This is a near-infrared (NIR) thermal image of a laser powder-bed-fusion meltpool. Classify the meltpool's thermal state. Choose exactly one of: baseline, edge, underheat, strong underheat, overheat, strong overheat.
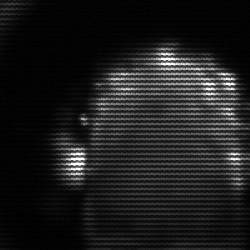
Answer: baseline